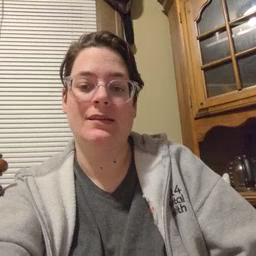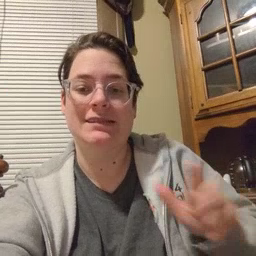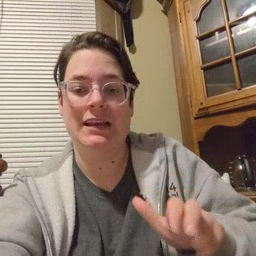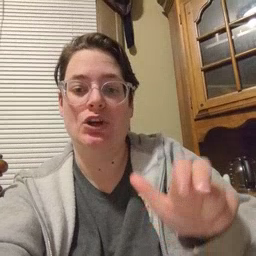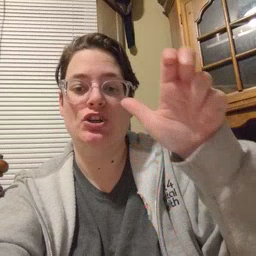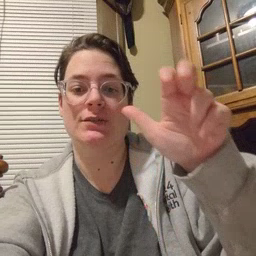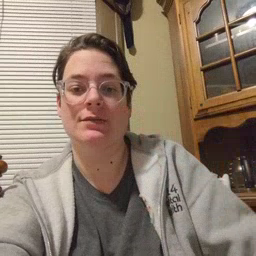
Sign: stairs